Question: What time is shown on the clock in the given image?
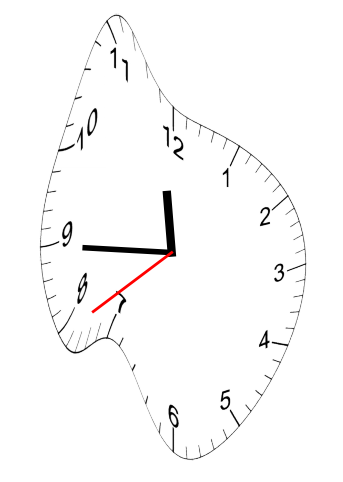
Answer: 11:44:39